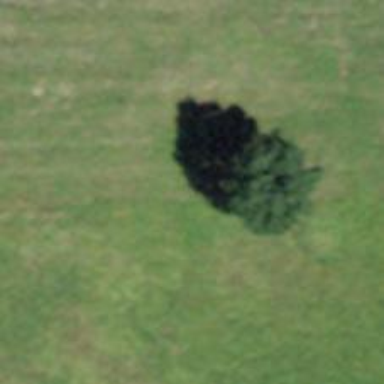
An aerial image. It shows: Beautiful tree in nature.